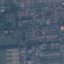
Land use / land cover: Residential